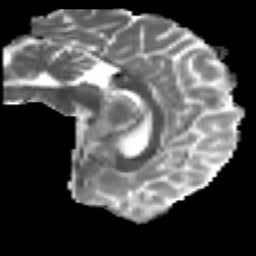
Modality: MD
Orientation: sagittal
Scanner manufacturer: ge
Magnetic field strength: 3 T
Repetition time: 7.98 s
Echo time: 0.0701 s